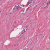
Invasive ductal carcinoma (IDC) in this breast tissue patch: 1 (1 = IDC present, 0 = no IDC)